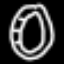
Label: donut